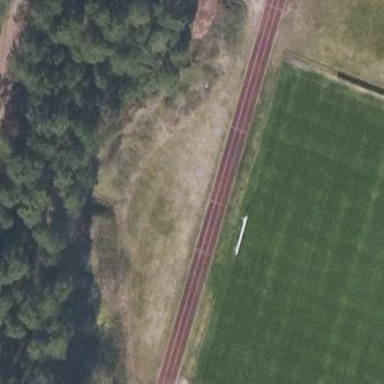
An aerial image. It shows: Track located within leisure land area.